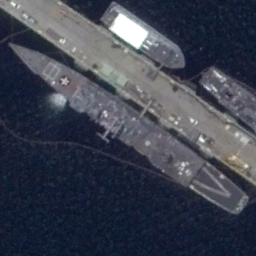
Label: cruiser